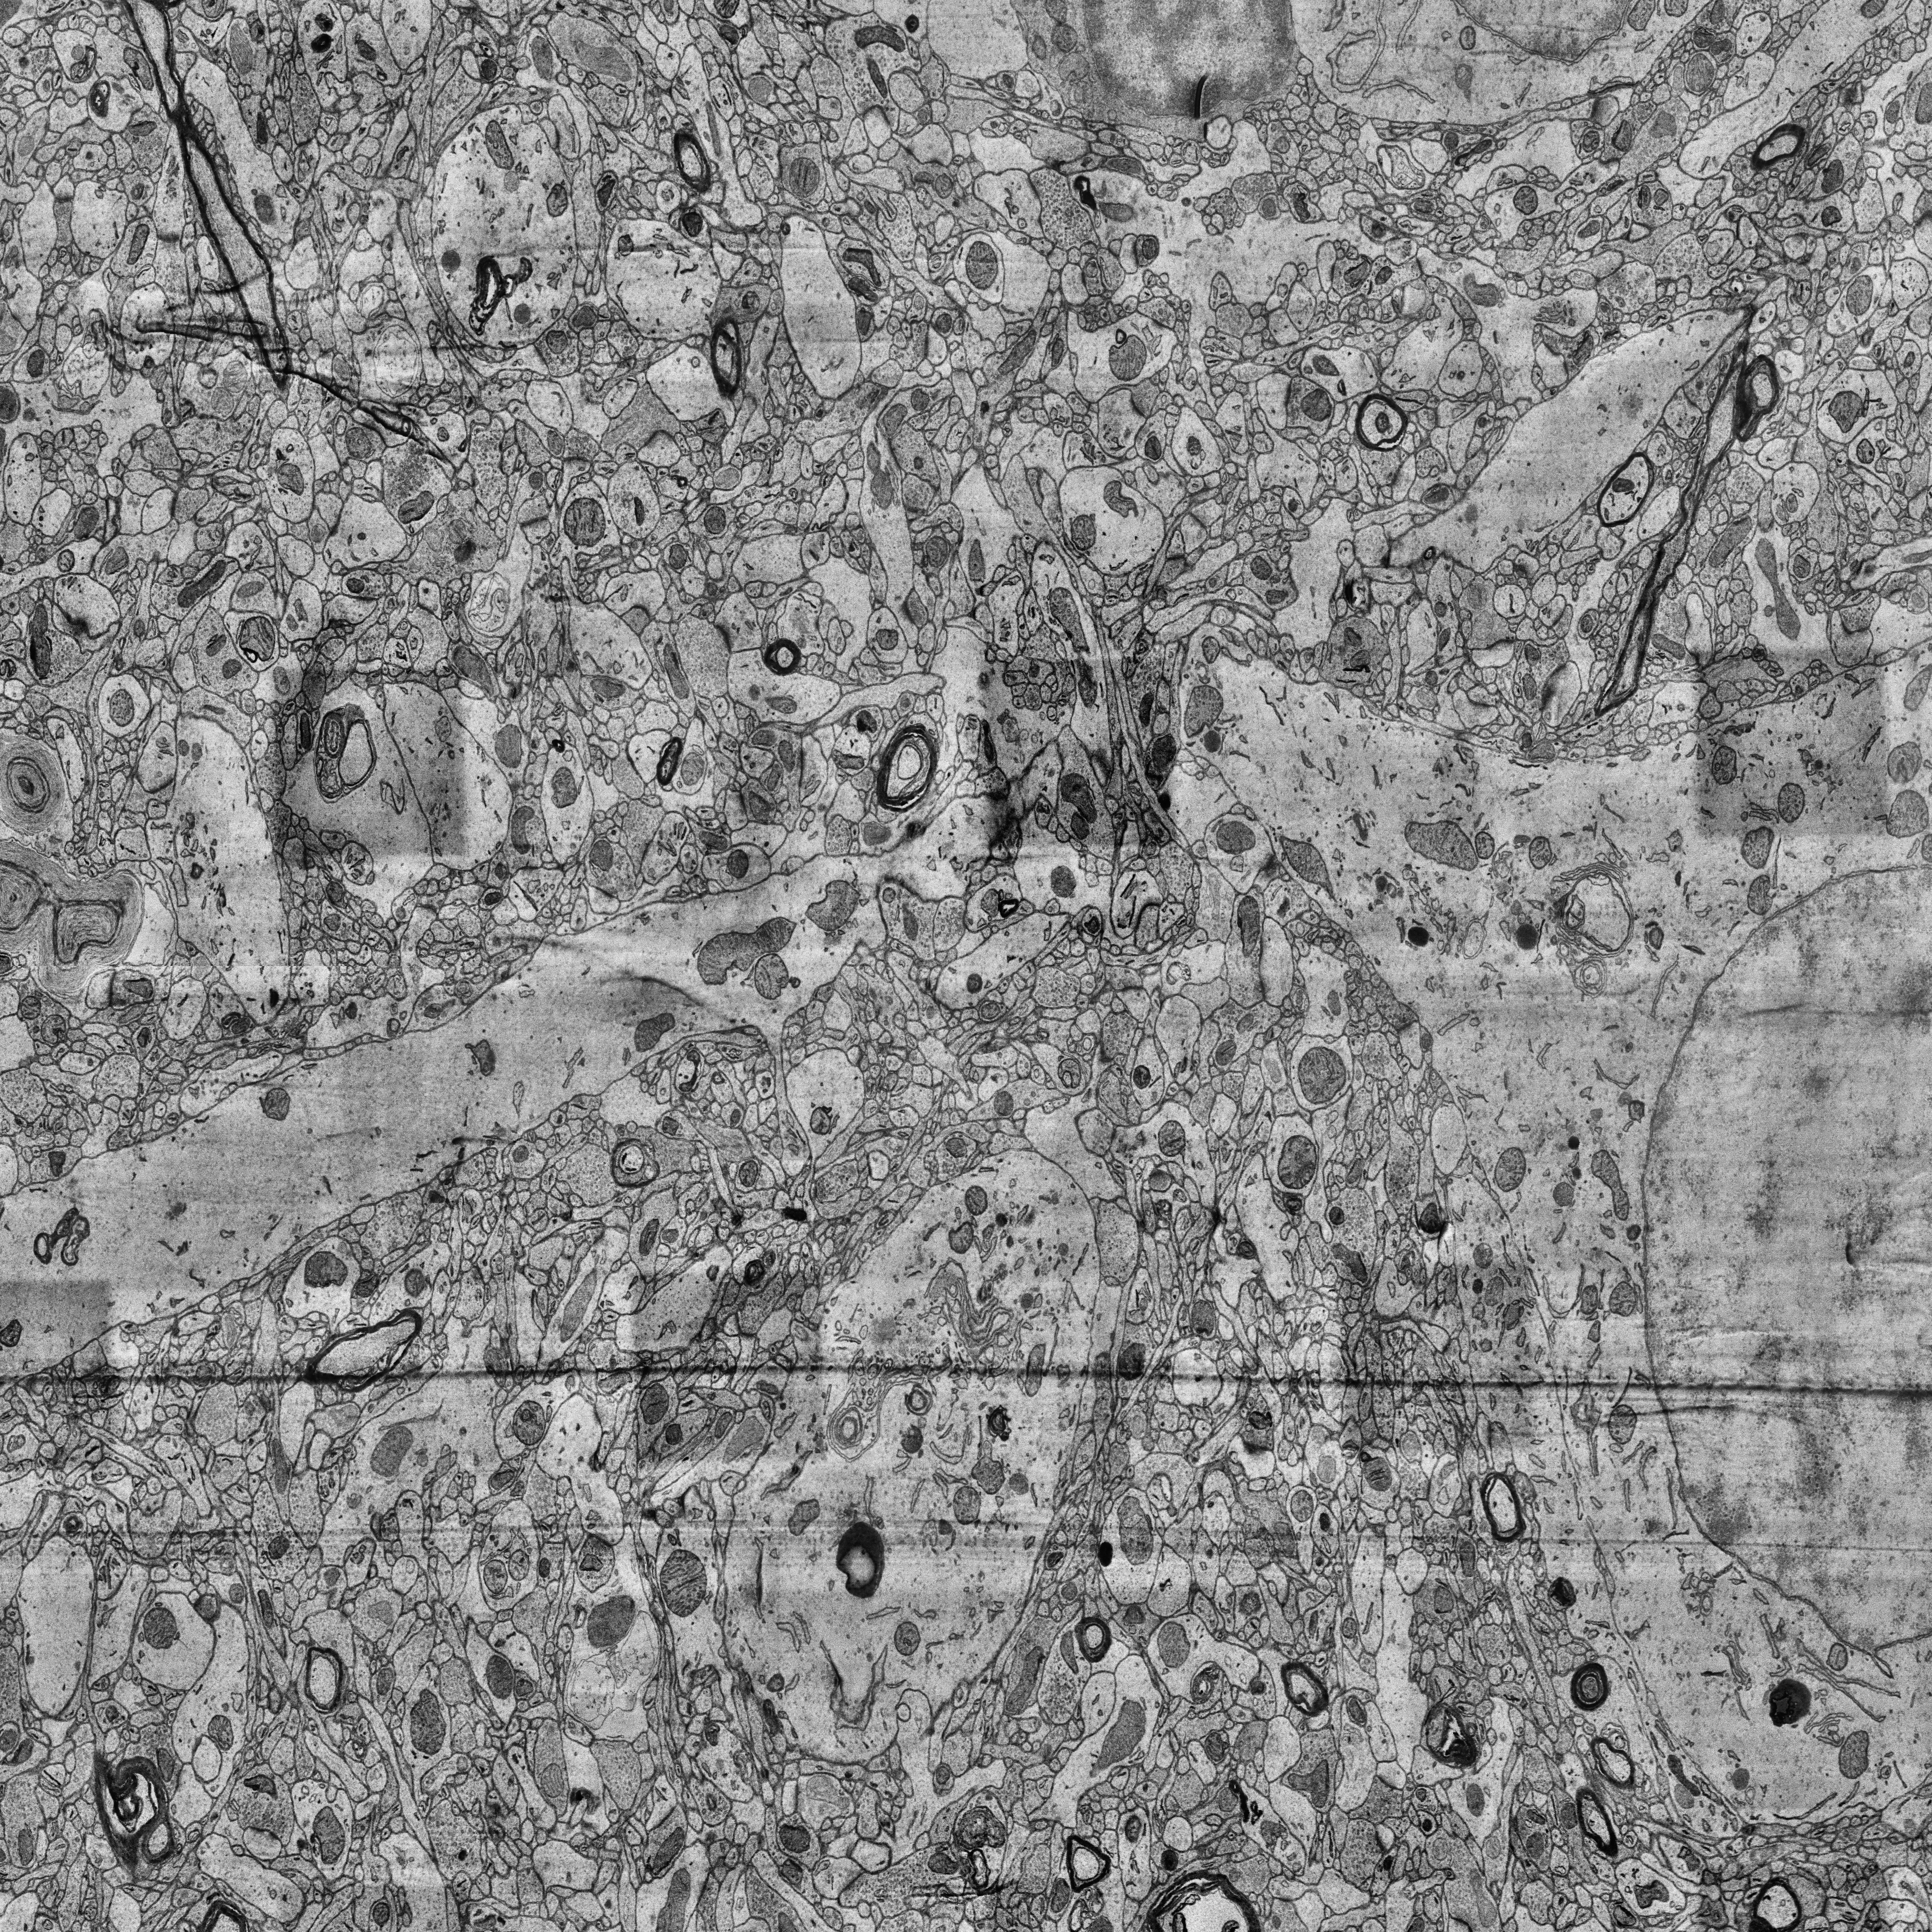
Electron microscopy slice of human cortex tissue
Slice depth (z): 292
Mitochondria instances in slice: 406